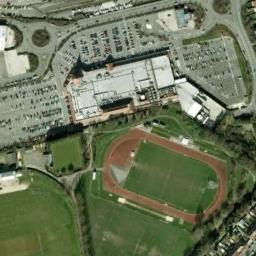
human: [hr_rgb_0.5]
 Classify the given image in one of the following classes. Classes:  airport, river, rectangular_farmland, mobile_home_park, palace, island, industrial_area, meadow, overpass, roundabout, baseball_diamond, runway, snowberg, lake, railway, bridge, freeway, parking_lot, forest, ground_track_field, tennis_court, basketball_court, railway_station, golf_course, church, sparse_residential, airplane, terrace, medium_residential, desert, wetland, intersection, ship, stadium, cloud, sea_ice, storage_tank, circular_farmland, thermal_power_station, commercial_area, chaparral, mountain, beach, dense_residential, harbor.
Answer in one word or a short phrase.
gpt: ground_track_field